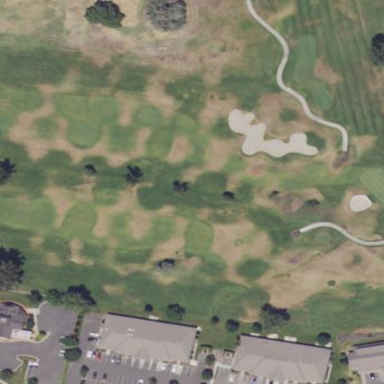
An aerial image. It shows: Golf fairway in the image.